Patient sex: F
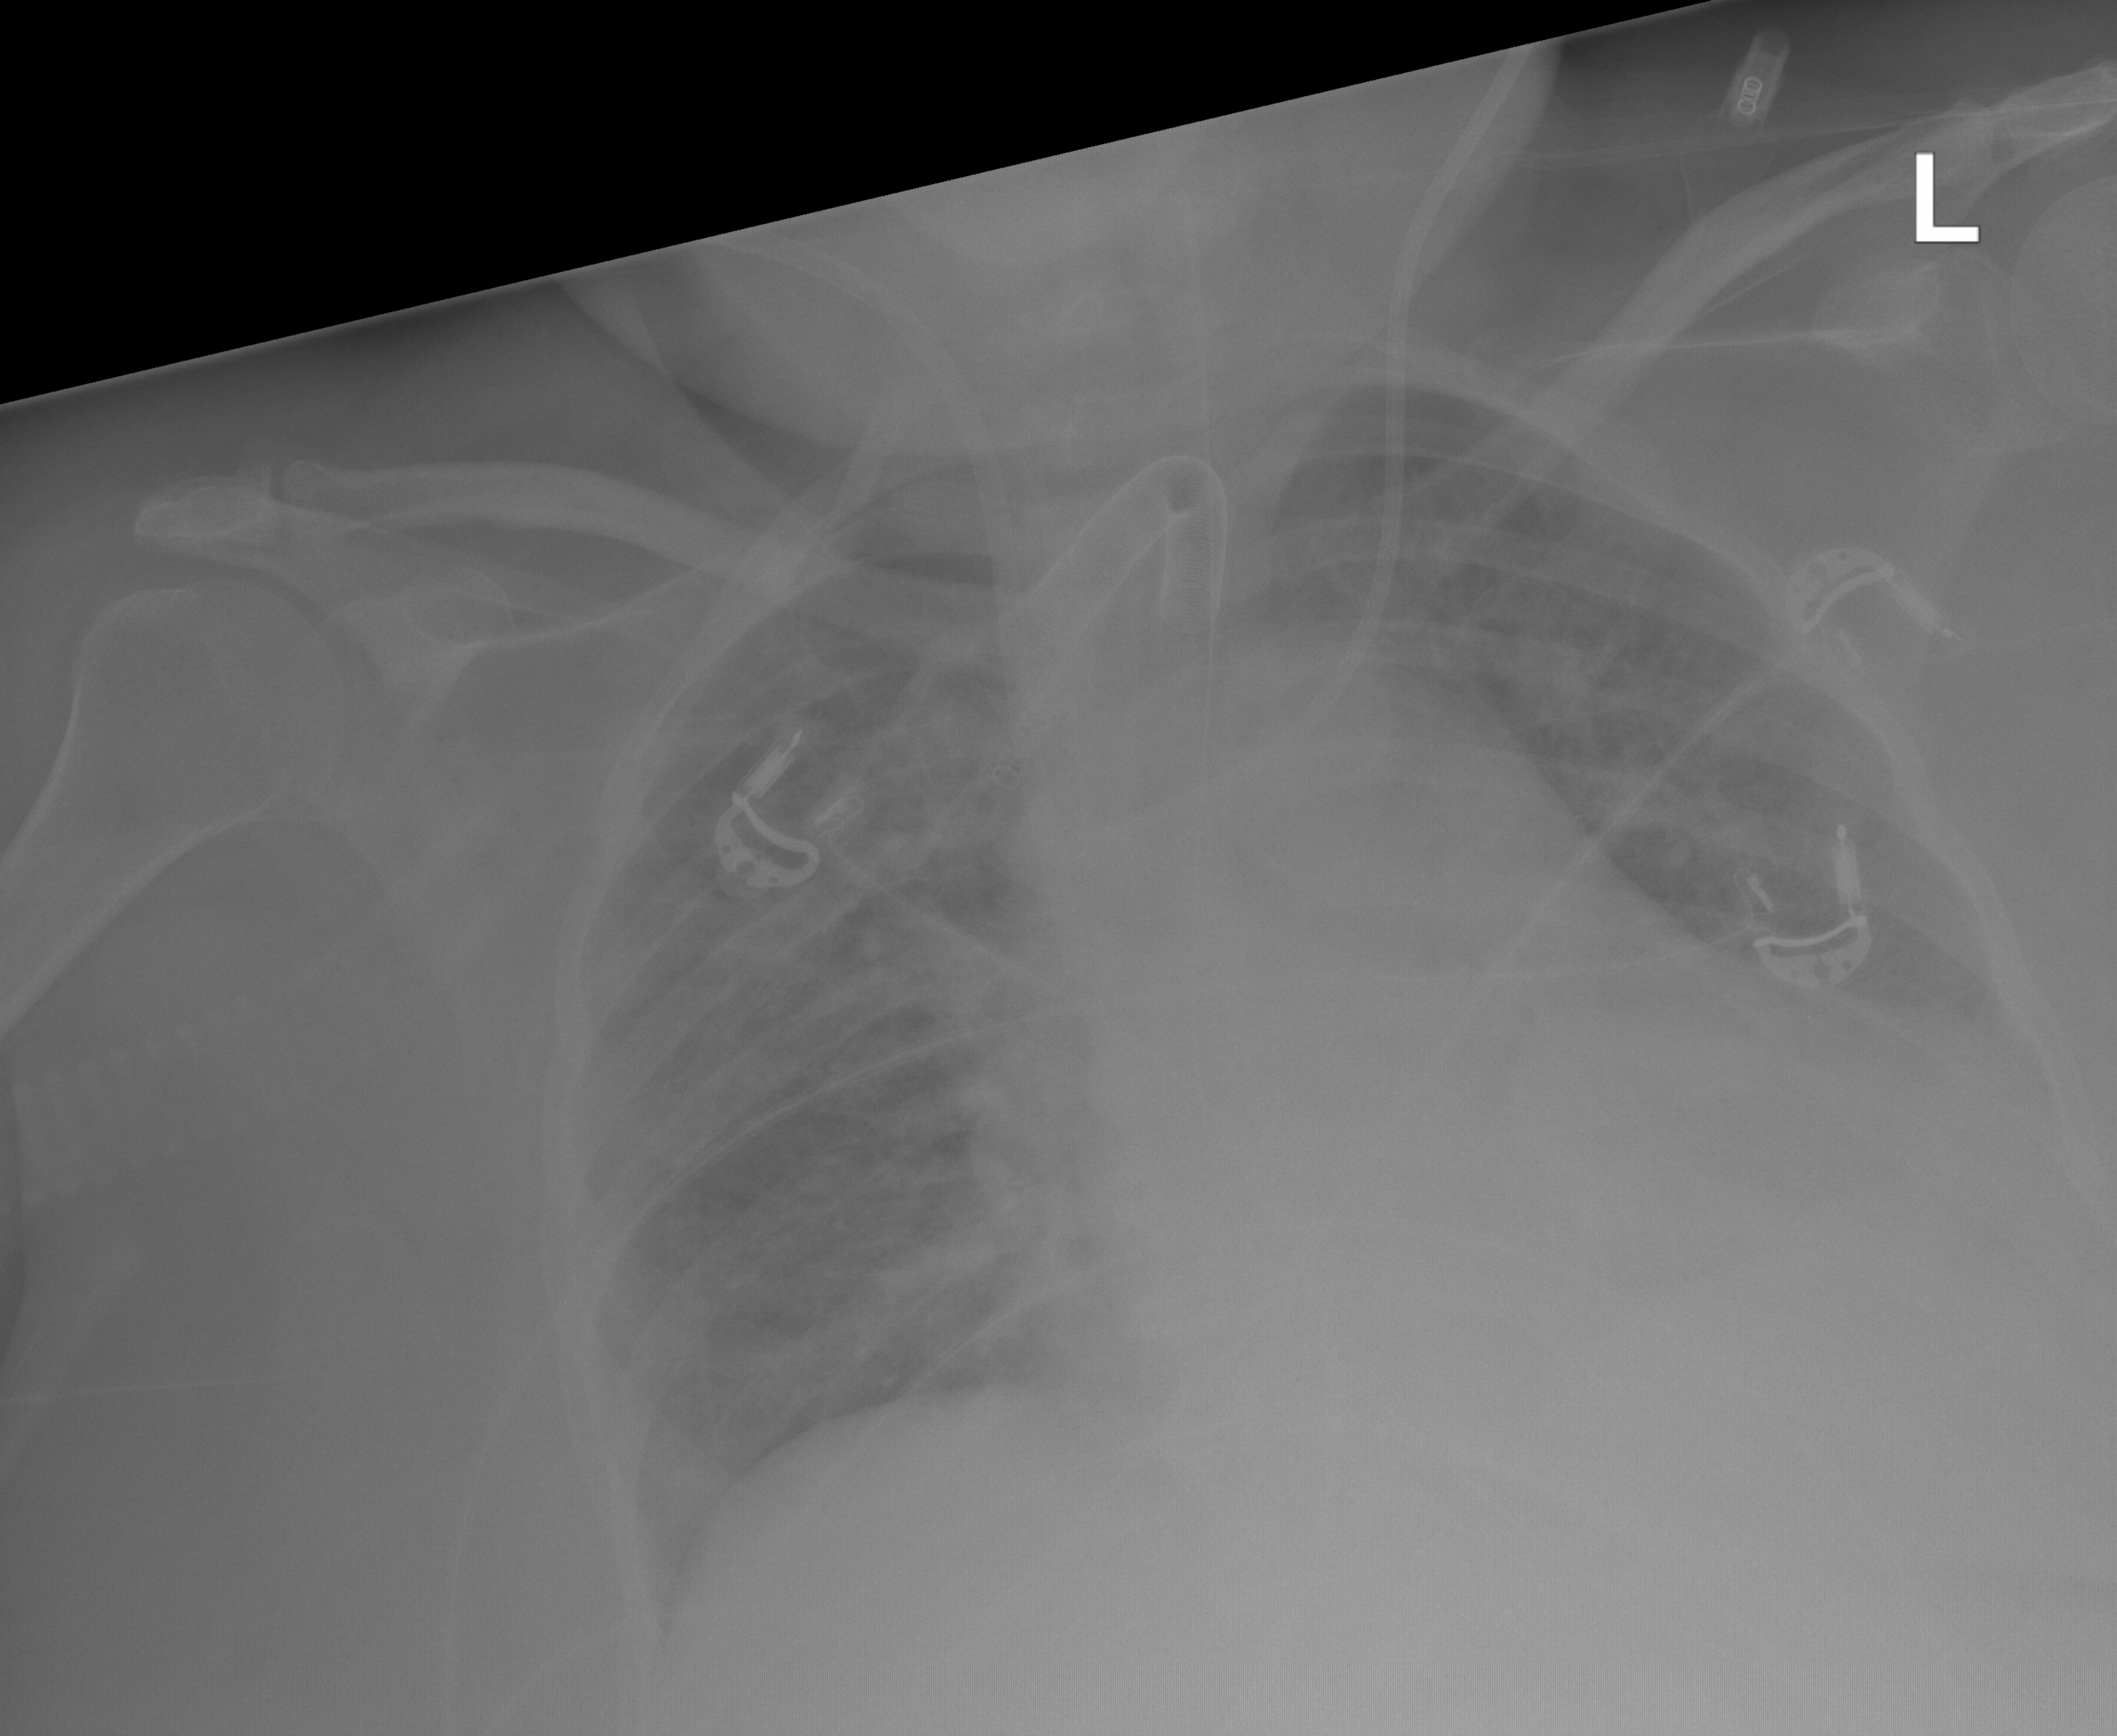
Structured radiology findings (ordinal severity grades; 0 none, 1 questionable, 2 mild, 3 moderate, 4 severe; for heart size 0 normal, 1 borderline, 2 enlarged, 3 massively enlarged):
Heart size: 2
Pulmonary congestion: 2
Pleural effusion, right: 0
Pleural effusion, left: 2
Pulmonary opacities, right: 2
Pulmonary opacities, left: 2
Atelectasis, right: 0
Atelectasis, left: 2